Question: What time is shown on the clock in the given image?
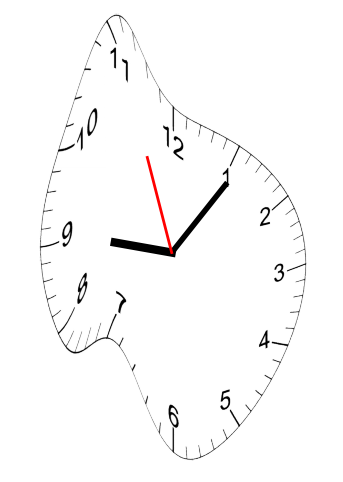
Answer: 09:05:56